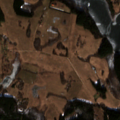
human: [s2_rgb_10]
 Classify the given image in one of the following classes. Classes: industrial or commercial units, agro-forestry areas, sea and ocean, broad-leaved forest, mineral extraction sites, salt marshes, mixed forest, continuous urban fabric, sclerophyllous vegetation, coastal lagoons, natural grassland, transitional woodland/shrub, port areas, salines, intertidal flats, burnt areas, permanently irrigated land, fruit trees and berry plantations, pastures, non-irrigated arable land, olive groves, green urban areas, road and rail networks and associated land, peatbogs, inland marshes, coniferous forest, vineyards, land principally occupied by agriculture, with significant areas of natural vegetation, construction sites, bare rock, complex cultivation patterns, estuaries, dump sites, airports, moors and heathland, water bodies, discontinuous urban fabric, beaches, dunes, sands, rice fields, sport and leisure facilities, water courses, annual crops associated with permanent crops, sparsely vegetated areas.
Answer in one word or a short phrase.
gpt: complex cultivation patterns, land principally occupied by agriculture, with significant areas of natural vegetation, coniferous forest, mixed forest, water bodies